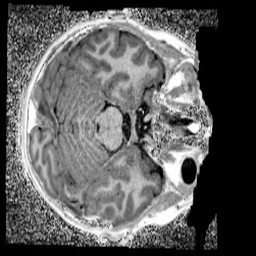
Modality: UNIT1_denoised
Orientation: axial
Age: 9
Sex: male
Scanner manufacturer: siemens
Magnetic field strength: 3 T
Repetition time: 4 s
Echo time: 0.00299 s